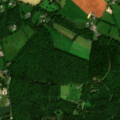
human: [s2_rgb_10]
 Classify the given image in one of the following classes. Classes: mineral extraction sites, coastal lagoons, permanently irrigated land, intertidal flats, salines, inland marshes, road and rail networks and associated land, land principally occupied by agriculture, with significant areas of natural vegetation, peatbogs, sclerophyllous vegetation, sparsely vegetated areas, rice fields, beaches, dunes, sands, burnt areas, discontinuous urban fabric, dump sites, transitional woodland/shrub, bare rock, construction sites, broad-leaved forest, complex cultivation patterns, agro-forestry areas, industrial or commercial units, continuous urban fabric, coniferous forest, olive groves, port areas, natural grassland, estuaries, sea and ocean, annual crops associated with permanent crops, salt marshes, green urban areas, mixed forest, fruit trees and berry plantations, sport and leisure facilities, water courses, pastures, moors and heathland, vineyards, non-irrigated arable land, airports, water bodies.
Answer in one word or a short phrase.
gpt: non-irrigated arable land, pastures, broad-leaved forest, mixed forest